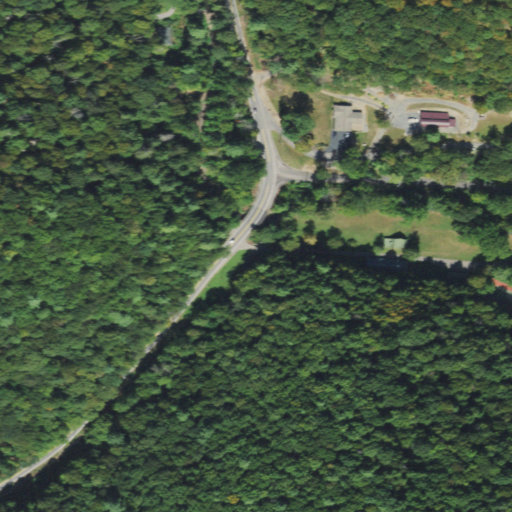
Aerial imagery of valley in Pennsylvania named Jacks Hollow containing mixed forest, evergreen forest, open development, deciduous forest, pasture, low intensity development, medium intensity development, and shrub